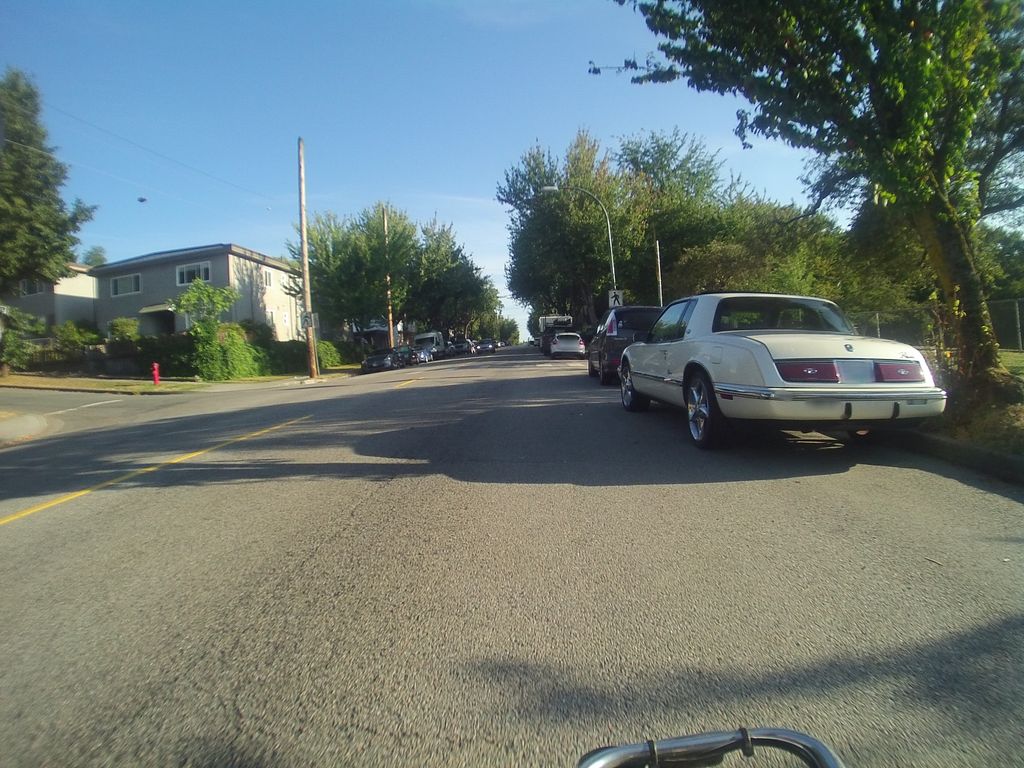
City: vancouver